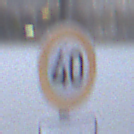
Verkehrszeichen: Geschwindigkeit40
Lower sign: HinweisDurchVerbaleAngabe9
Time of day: MorningAfternoon
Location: Outdoor (Urban)
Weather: Overcast
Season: NotSpecified
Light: Natural